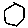
Label: hexagon